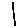
Label: line